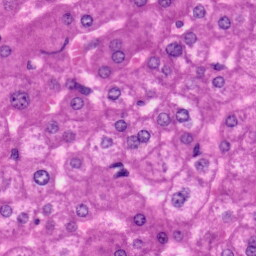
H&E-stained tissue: Liver